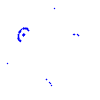
Particle: proton